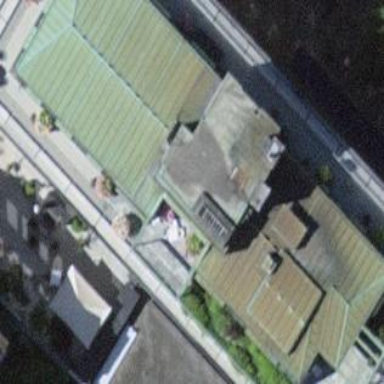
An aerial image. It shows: Office building.